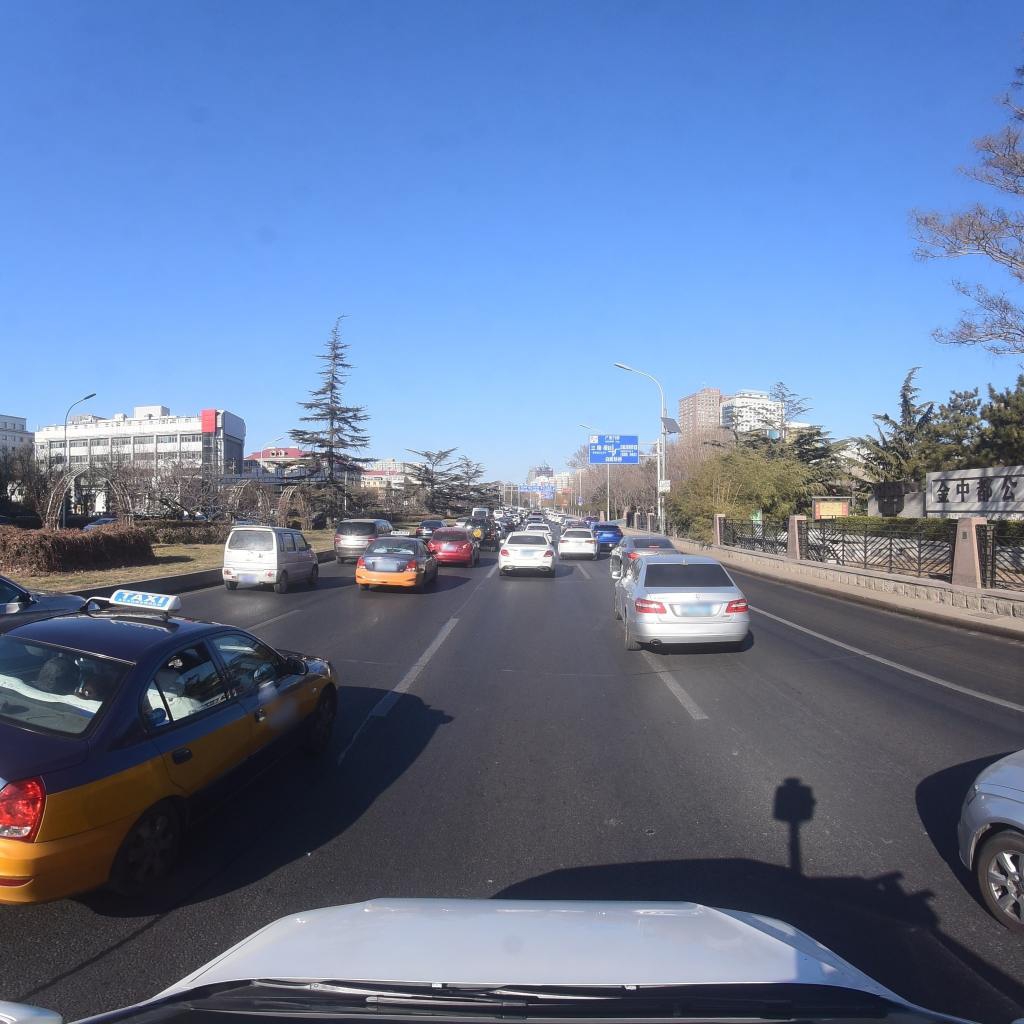
Region: Fengtai
Road damage annotations: transverse patch, longitudinal patch, longitudinal patch, transverse patch